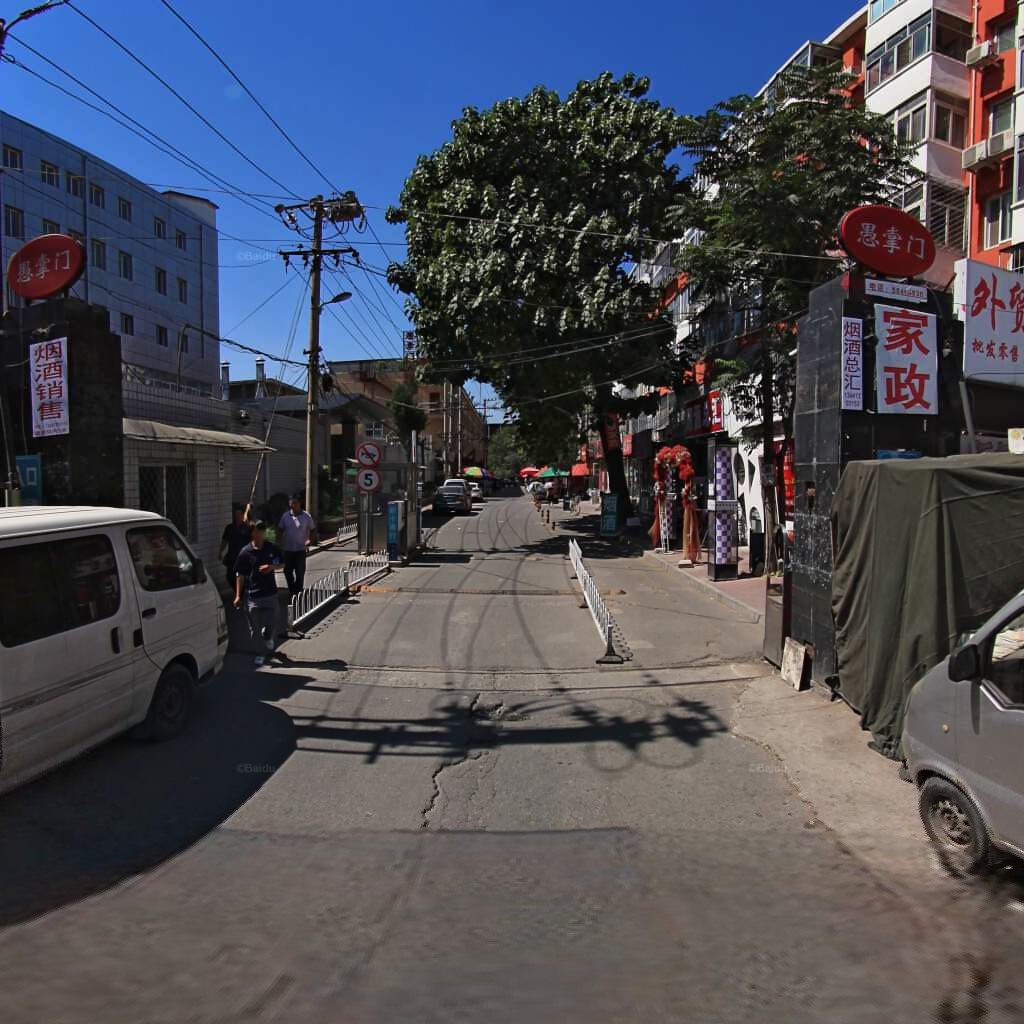
Region: Haidian
Road damage annotations: alligator crack